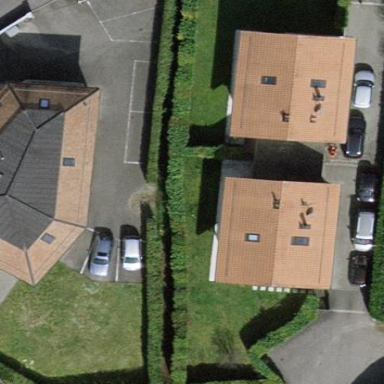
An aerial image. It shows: Garden enclosed by fence.